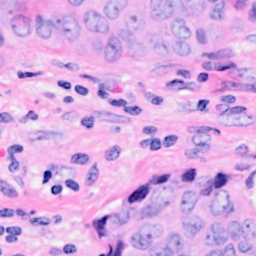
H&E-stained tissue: Breast